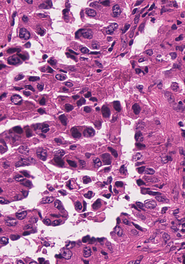
Tumor epithelial tissue: yes
Tumor-associated stroma tissue: no
Normal tissue: no